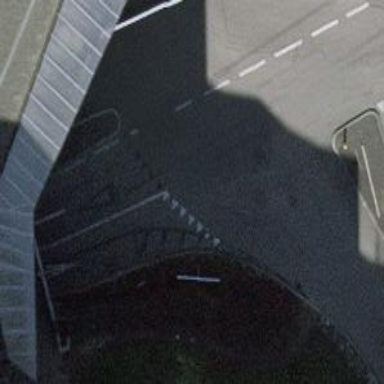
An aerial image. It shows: Tertiary road with asphalt surface.